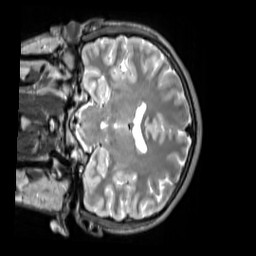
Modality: T2w
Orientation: coronal
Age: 23
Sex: male
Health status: ill
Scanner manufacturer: siemens
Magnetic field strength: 3 T
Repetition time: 2.8 s
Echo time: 0.326 s